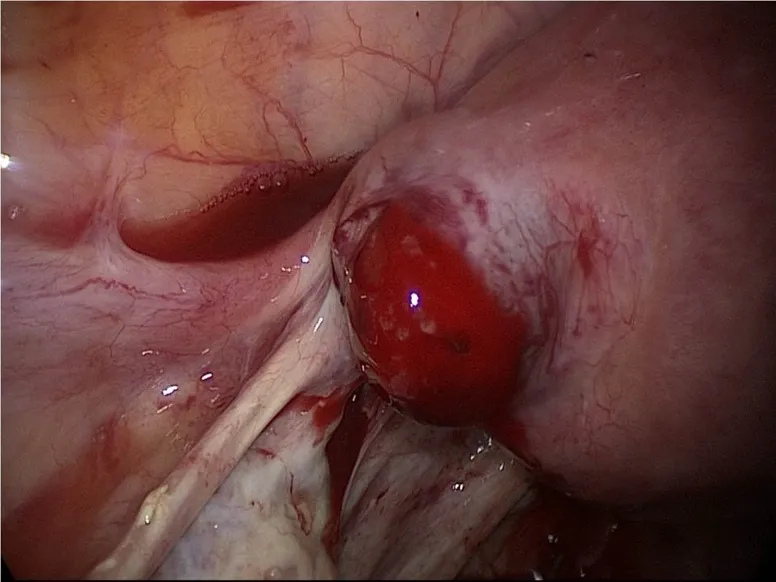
Left interstitial pregnancy after ipsilateral salpingectomy (case 3).
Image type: medical_photograph (other_medical_photograph)